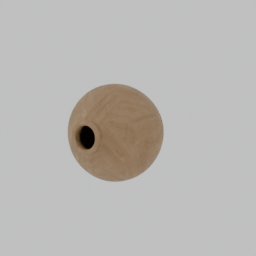
Label: decoration